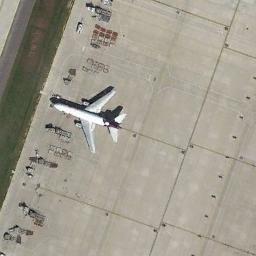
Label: airplane